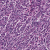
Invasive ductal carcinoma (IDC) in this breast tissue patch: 1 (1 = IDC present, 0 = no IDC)